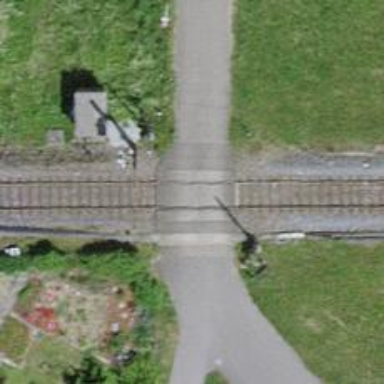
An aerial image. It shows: Railway level crossing.